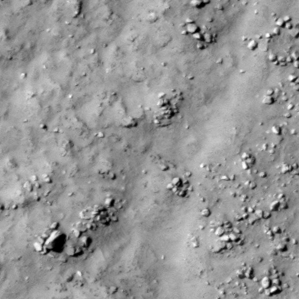
Label: non_frost